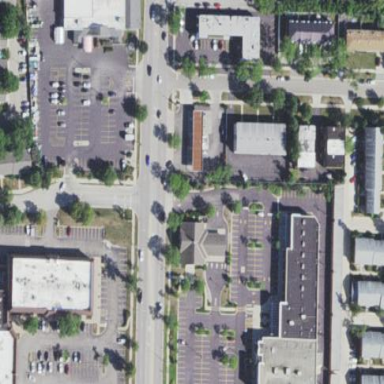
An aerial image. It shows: Retail area.